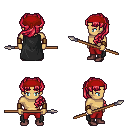
a pixel art fantasy rpg character, male body template, human, tanned skin, black cape, red pants, ruby red princess hairstyle, red bandana, leather bracers, maroon shoes, spear, four views (front, back, left, right), 2x2 character sprite sheet, small pixel art, hard edges, no anti-aliasing